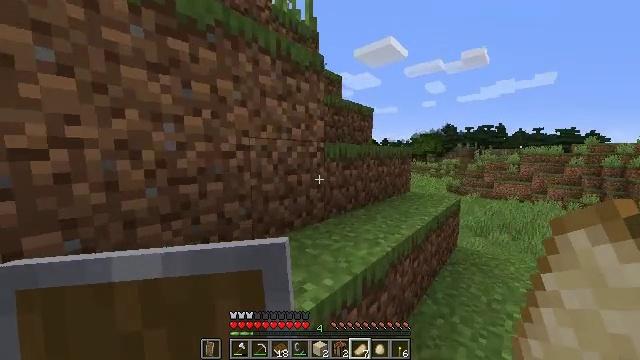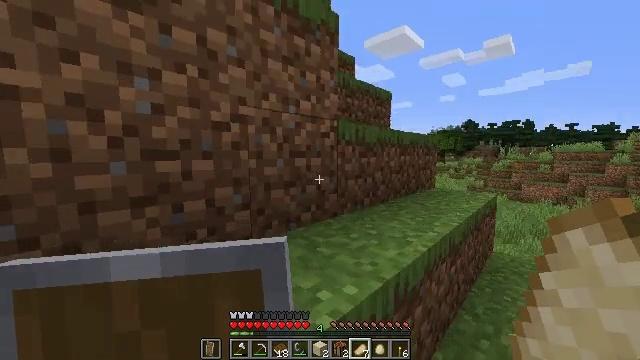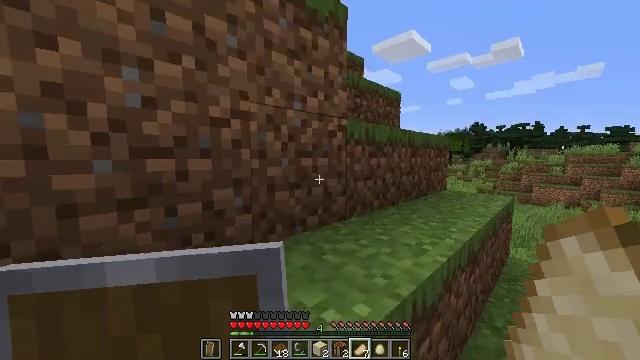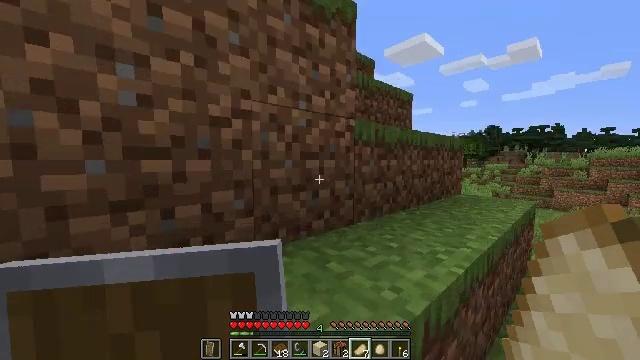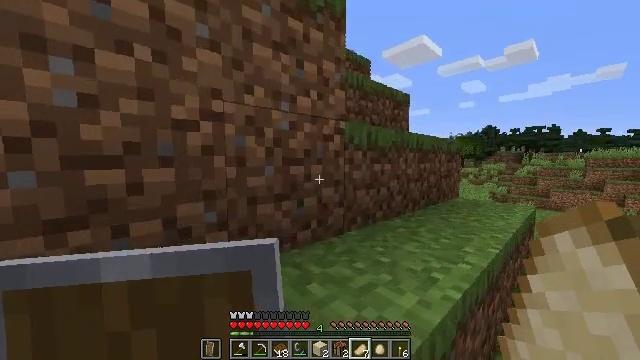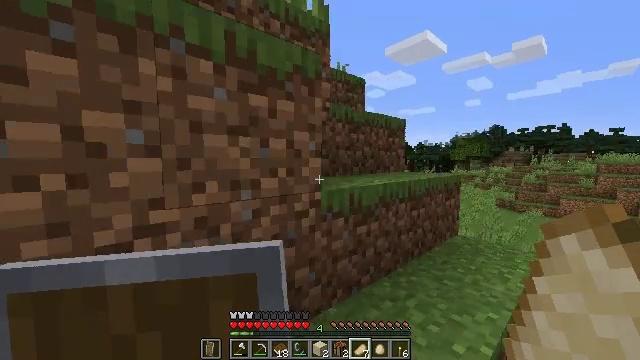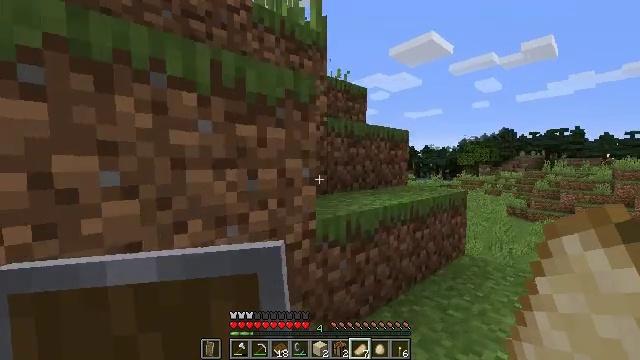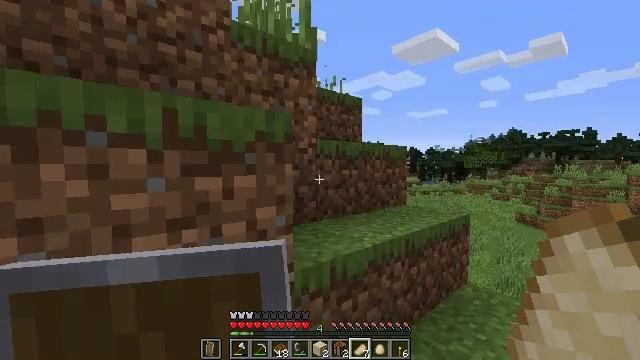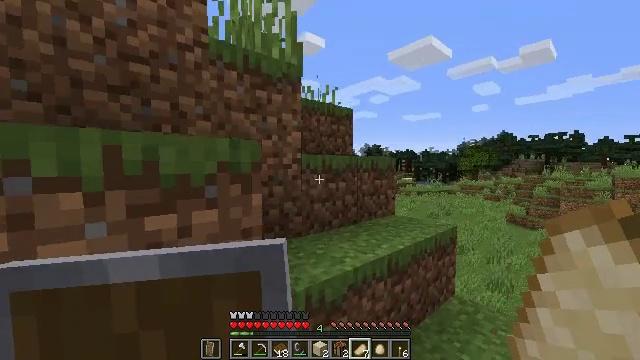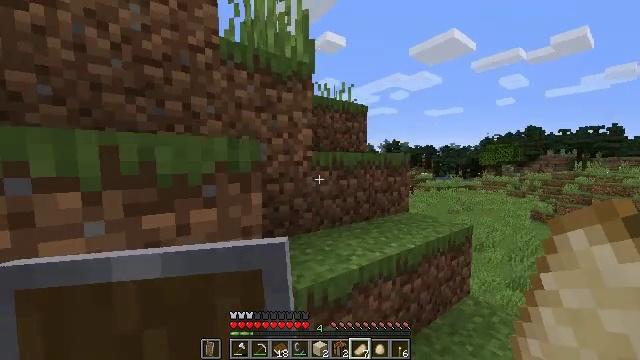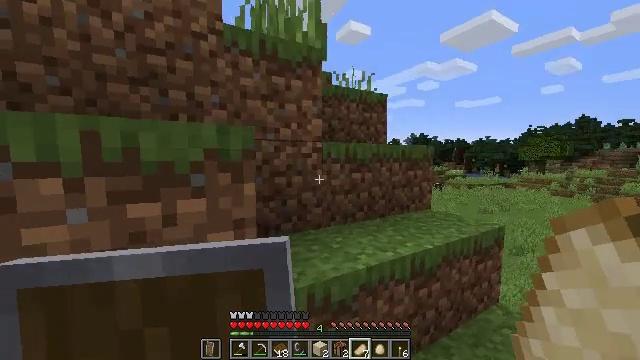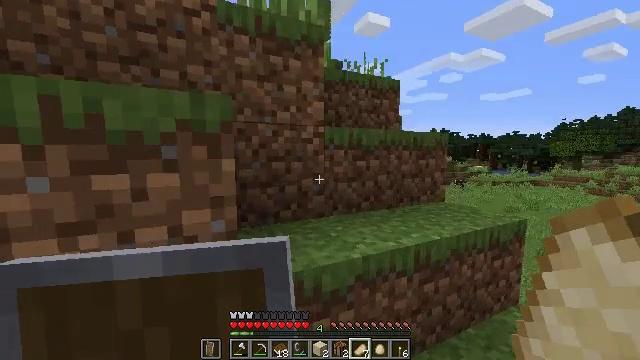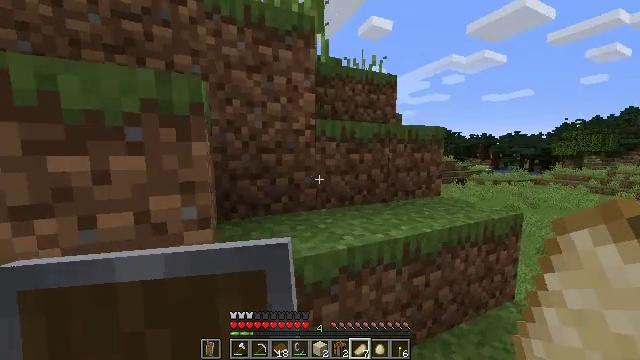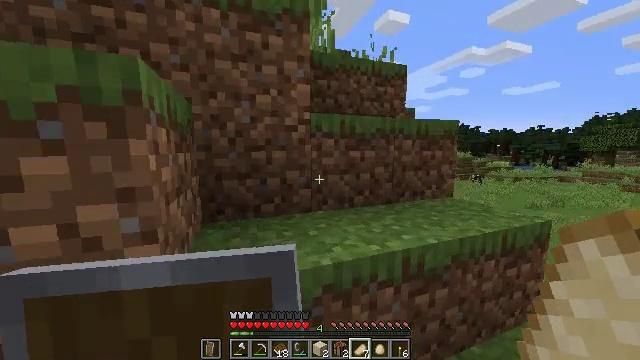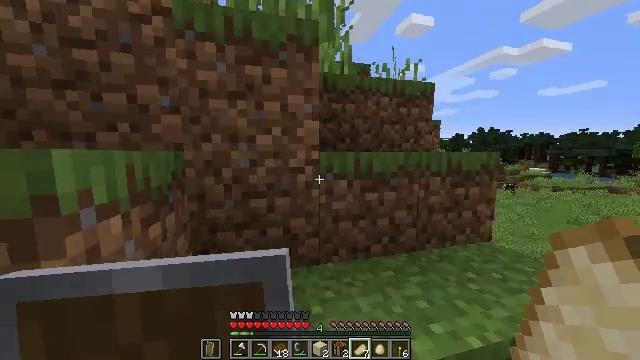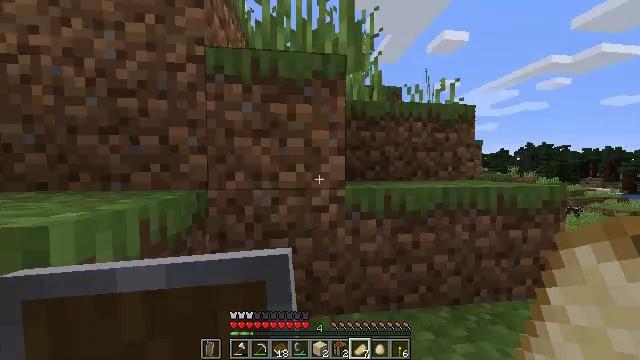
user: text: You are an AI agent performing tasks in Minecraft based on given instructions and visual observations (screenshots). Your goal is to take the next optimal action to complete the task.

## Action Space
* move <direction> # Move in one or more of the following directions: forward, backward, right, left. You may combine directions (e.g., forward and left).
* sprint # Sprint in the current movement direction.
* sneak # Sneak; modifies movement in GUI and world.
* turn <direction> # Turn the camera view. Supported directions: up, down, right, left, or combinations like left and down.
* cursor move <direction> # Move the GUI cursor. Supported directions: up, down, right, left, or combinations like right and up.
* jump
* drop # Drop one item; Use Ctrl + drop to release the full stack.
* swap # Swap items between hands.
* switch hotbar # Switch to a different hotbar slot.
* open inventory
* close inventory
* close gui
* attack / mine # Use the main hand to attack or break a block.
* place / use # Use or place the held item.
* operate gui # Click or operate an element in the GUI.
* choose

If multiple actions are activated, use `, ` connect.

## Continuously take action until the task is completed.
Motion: motion action
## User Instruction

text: Collect beetroots from the field.
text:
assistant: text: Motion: move forward and move right, sprint, turn left, jump
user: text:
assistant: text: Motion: move forward and move right, sprint, turn left, jump
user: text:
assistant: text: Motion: move forward and move right, sprint, turn left, jump
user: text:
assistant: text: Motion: move forward and move right, sprint, jump
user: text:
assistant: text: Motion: move forward and move right, sprint, jump
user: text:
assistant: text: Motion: move forward and move right, sprint, turn up, jump
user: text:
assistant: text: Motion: move forward and move right, sprint, jump
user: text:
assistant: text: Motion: move forward and move right, sprint, jump
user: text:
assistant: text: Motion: move forward and move right, sprint, turn left and down, jump
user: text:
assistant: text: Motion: move forward and move right, sprint, turn left and down, jump
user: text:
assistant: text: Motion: move forward and move right, sprint, turn left, jump
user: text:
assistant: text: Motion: move forward, sprint, turn left, jump
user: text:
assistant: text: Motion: move forward, sprint, turn left and down, jump
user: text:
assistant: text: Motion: move forward, sprint, turn left and up, jump
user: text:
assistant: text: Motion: move forward, sprint, turn left and up, jump
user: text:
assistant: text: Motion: move forward, sprint, jump
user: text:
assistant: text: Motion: move forward and move right, sprint, jump
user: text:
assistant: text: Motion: move forward and move right, sprint, jump
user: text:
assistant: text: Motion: move forward and move right, sprint, turn left and down, jump
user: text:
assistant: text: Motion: move forward and move right, sprint, turn left and down, jump
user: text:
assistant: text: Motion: move forward and move right, sprint, jump
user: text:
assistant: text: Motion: move forward and move right, sprint, jump
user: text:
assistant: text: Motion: move forward and move right, sprint, jump
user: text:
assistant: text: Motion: move forward and move right, sprint, turn left, jump
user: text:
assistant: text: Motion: move forward and move right, sprint, turn left and up, jump
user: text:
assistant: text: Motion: move forward and move right, sprint, turn left, jump
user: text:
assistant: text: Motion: move forward, sprint, turn left, jump
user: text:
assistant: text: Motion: move forward, sprint, turn left and up, jump
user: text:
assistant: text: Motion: move forward, sprint, turn left and up, jump
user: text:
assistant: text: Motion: move forward, sprint, turn left, jump